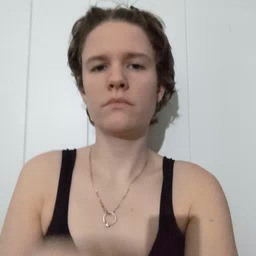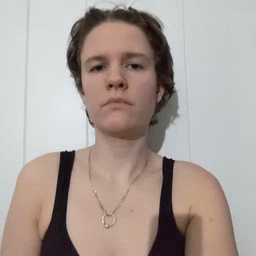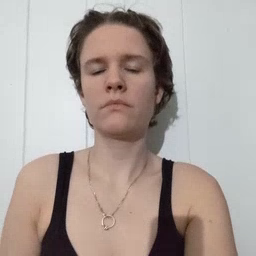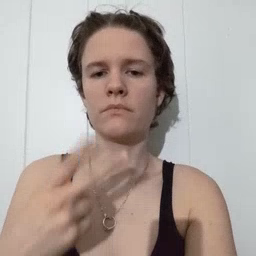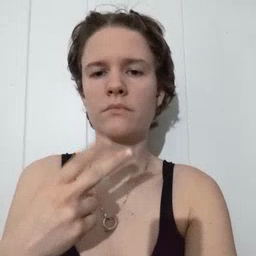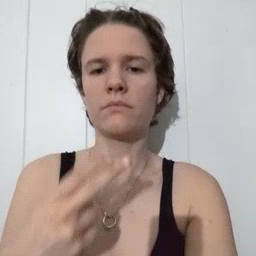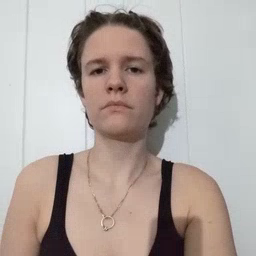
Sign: scissors